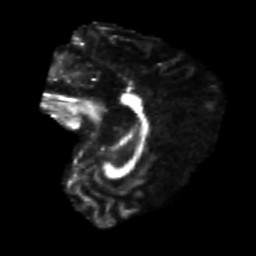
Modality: FA
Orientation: sagittal
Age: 48
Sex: male
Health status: healthy
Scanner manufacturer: ge
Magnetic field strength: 3 T
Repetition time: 11 s
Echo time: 0.065 s